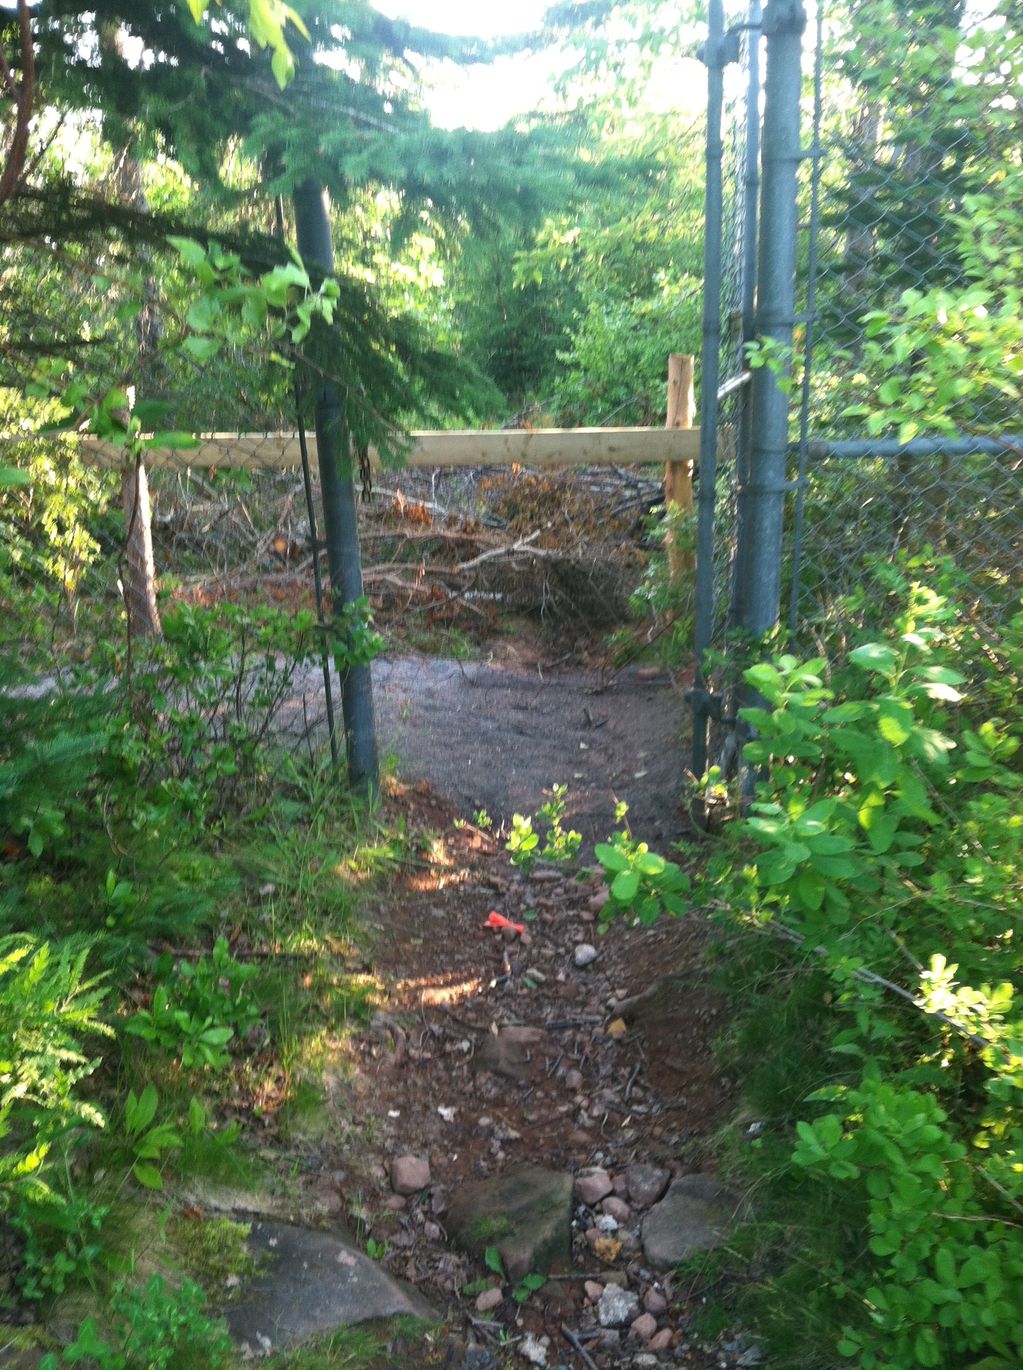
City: charlottetown